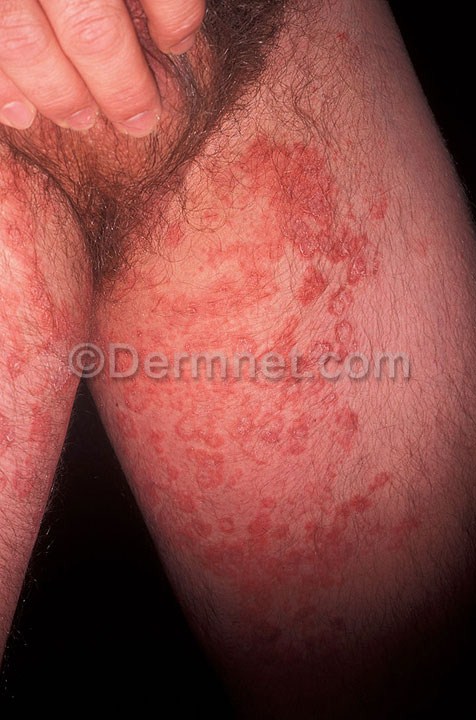
Disease: Tinea Ringworm Candidiasis and other Fungal Infections